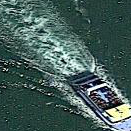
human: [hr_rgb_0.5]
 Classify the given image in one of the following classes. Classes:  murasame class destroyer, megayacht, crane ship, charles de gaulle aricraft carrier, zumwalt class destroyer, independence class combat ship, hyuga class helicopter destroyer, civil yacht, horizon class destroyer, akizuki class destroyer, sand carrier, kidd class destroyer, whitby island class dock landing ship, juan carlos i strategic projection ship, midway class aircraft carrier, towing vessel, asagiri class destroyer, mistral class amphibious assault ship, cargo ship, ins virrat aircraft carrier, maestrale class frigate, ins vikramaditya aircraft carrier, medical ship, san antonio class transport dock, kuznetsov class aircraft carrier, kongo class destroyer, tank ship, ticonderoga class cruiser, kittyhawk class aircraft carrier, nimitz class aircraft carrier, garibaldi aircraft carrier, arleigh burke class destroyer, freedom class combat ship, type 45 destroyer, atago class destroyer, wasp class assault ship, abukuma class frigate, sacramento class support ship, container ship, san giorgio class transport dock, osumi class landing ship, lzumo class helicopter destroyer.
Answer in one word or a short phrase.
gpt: Civil yacht